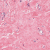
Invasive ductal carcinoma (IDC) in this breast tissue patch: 0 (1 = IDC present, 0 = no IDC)